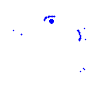
Particle: electron